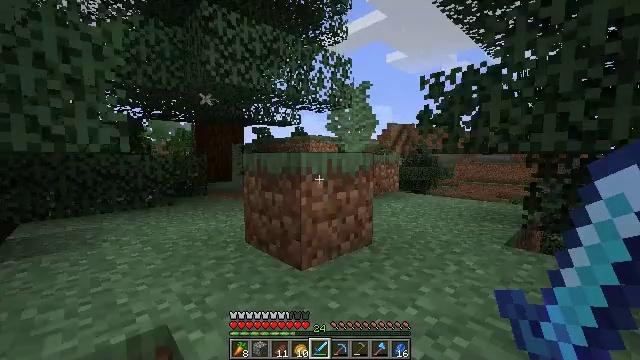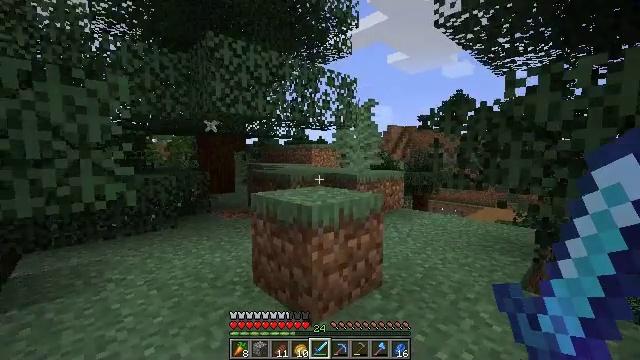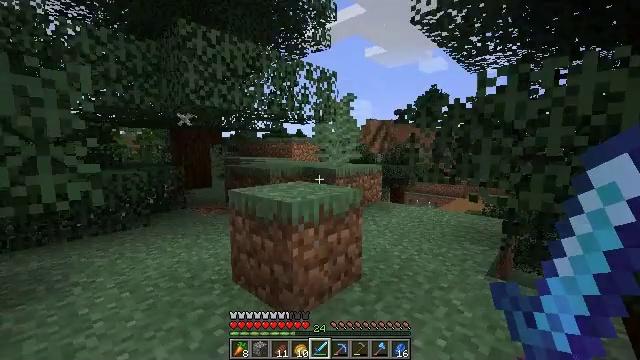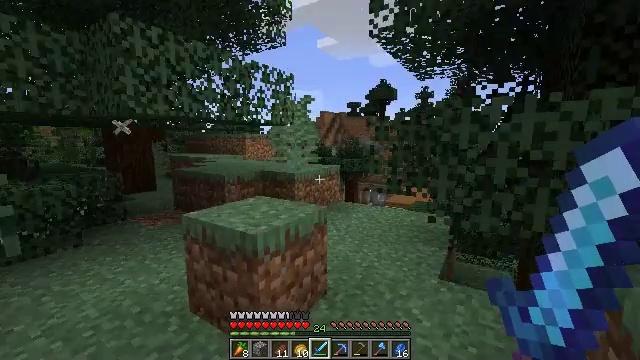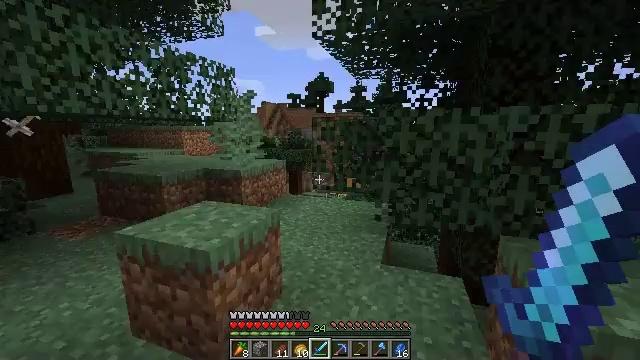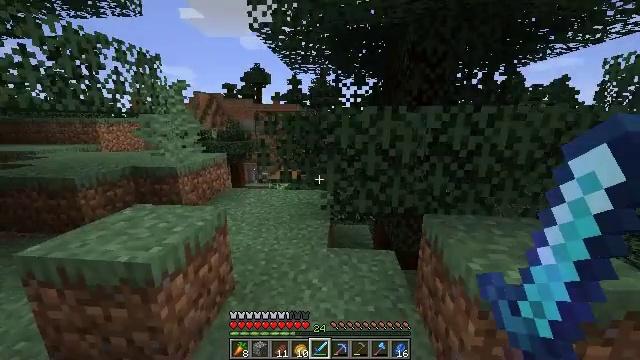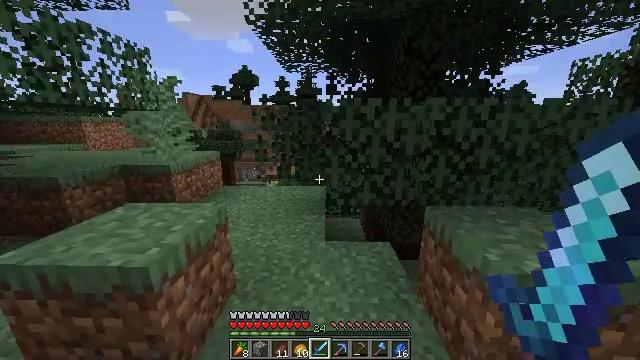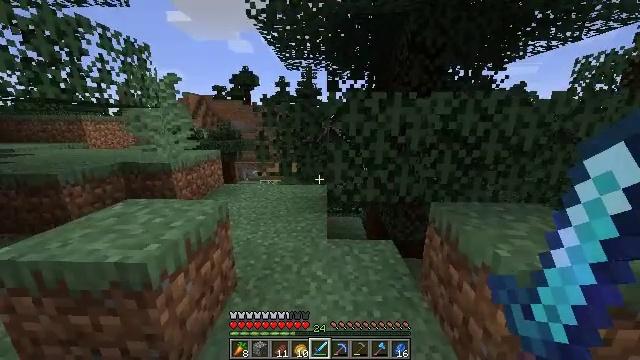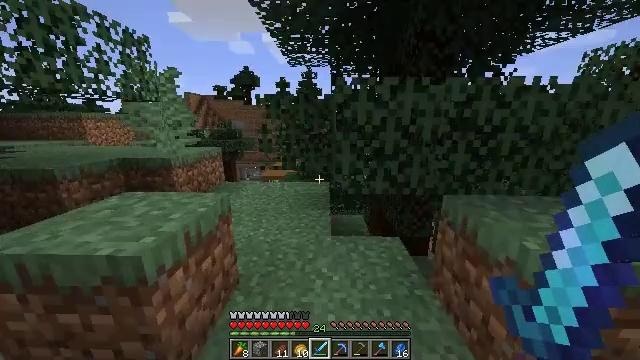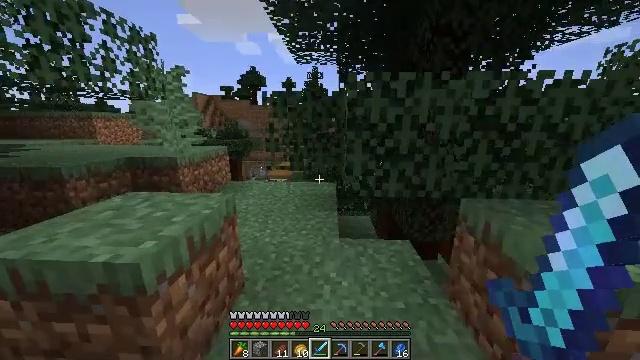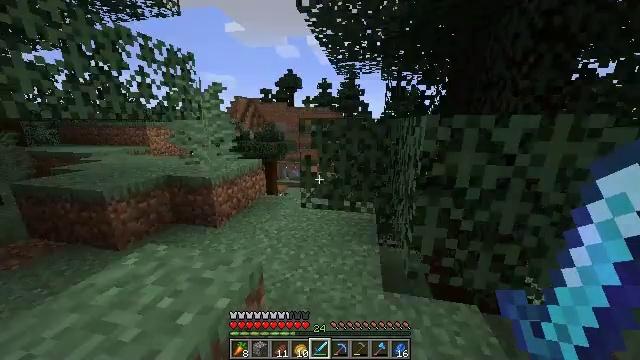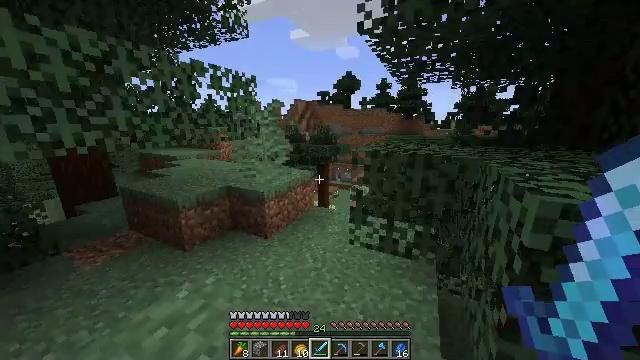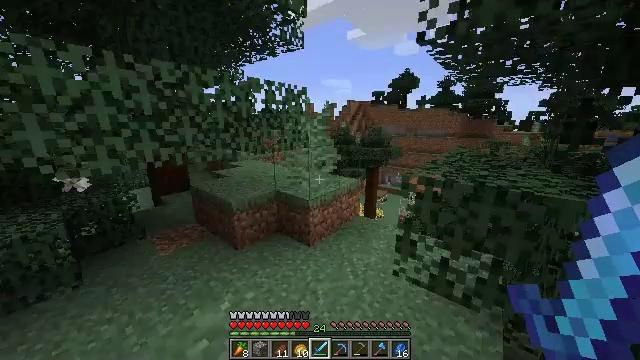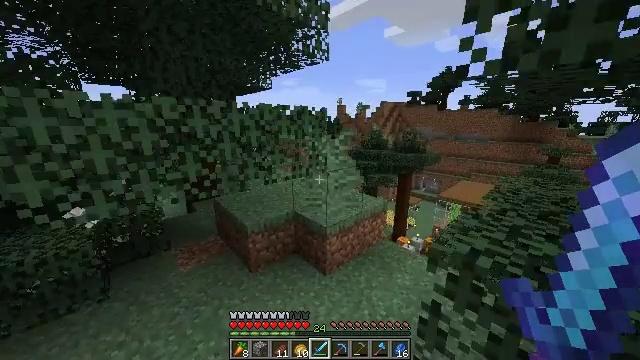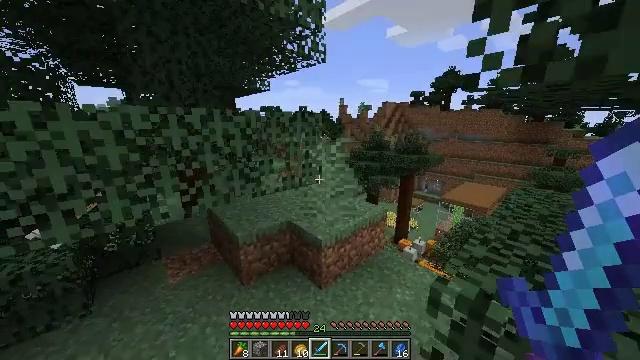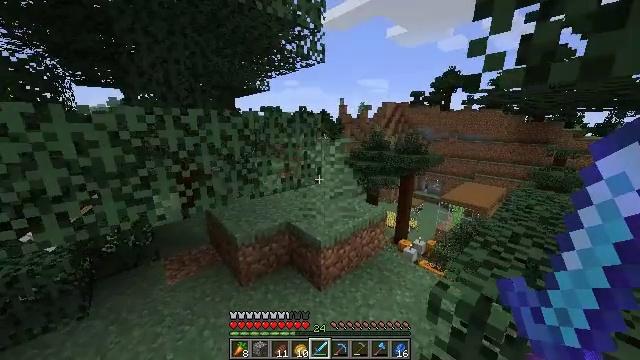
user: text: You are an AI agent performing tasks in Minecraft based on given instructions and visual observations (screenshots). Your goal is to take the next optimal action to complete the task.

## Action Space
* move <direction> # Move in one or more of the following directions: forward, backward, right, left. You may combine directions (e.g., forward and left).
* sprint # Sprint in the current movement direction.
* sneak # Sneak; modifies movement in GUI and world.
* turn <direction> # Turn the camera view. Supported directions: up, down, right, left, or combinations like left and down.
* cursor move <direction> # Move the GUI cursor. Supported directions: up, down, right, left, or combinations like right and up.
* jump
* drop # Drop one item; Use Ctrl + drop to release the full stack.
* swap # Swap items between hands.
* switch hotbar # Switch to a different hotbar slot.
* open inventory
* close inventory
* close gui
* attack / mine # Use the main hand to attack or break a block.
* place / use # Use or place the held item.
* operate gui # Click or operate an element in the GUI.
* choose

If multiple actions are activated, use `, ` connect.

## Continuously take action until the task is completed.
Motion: motion action
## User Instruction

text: Collect the large fern.
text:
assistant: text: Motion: move forward, sprint, jump
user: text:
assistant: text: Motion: move forward, sprint, turn right and down, jump
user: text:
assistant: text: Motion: move forward, sprint, turn right and down, jump
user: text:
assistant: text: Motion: move forward, turn right and down, jump
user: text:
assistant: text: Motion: move forward, turn right and down, jump
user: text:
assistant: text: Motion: move forward, turn right, jump
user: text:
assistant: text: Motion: move forward, jump
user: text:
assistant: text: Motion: move forward, jump
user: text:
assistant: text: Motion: move forward, sprint, turn left, jump
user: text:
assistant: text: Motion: move forward, sprint, turn left, jump
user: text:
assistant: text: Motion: move forward, sprint, turn left, jump
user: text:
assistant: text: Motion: move forward, sprint, turn left, jump
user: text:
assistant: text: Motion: move forward, turn left, jump
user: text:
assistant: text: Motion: move forward
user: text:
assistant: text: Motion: move forward
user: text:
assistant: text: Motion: no_op
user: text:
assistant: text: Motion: no_op
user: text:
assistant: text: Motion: turn left
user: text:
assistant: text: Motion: turn left and up
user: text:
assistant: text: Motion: turn left and up
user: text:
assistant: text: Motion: turn left and up
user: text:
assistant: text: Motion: turn left and up
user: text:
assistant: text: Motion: turn left and up
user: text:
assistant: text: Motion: turn up
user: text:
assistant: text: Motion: turn up
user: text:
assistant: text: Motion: no_op
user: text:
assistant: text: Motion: no_op
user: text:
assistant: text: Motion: turn right
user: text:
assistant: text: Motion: turn right
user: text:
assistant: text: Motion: no_op